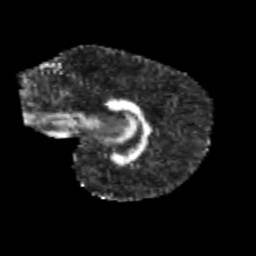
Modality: FA
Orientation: sagittal
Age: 10
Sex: female
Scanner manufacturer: siemens
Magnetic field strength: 3 T
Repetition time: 3.8 s
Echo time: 0.07 s